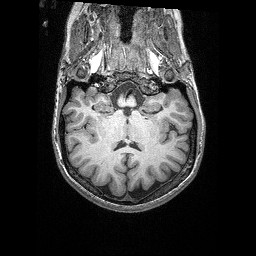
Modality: T1w
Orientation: sagittal
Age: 26
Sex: female
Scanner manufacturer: siemens
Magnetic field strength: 3 T
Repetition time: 2.4 s
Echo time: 0.03 s